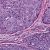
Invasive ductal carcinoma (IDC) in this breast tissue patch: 0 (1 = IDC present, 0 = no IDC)